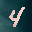
Label: 4